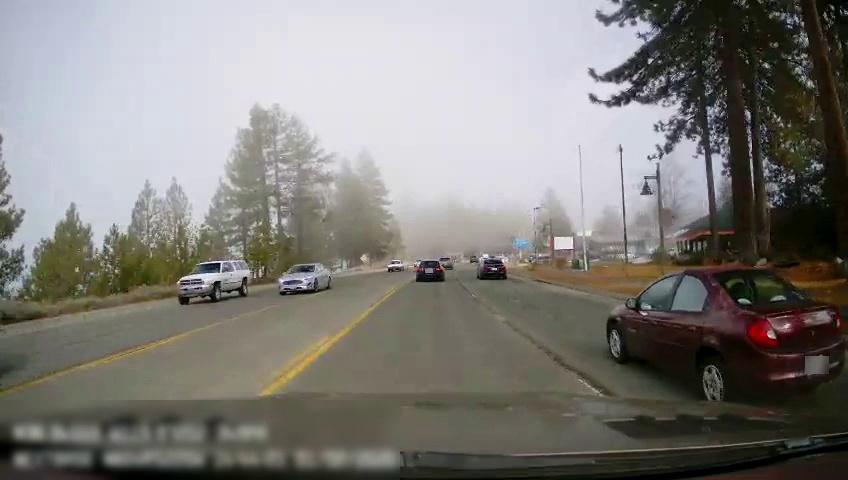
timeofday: Day
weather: Sunny
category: Drivable Space
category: Vehicles | Car
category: Vehicles | SUV
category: Vehicles | Car
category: Vehicles | Car
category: Vehicles | Car
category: Vehicles | Car
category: Vehicles | Car
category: Lanes | Opposite Lane
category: Lanes | Current Lane
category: Lanes | Current Lane